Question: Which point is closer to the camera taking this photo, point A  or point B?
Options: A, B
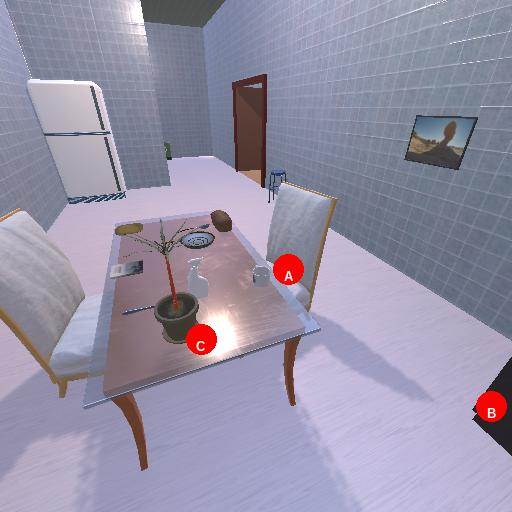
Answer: A